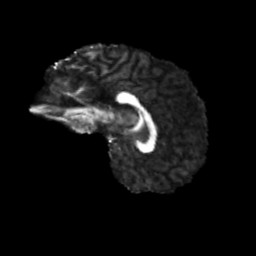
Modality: FA
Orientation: sagittal
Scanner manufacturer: siemens
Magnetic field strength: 3 T
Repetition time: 4 s
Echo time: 0.0594 s